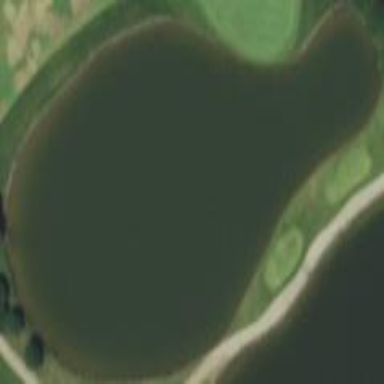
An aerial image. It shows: Water hazard on golf course.